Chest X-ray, PA view. Patient: 56 years old, sex M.
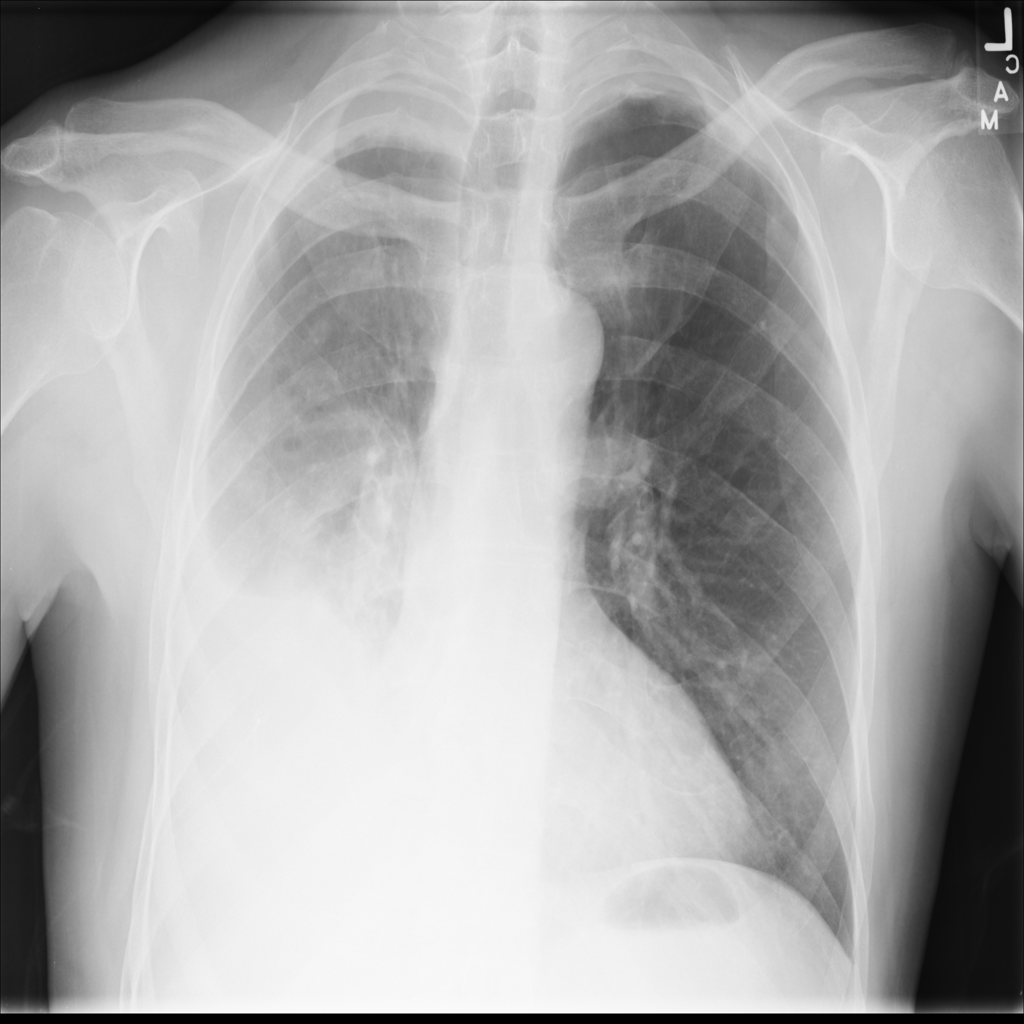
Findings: Consolidation, Effusion, Mass